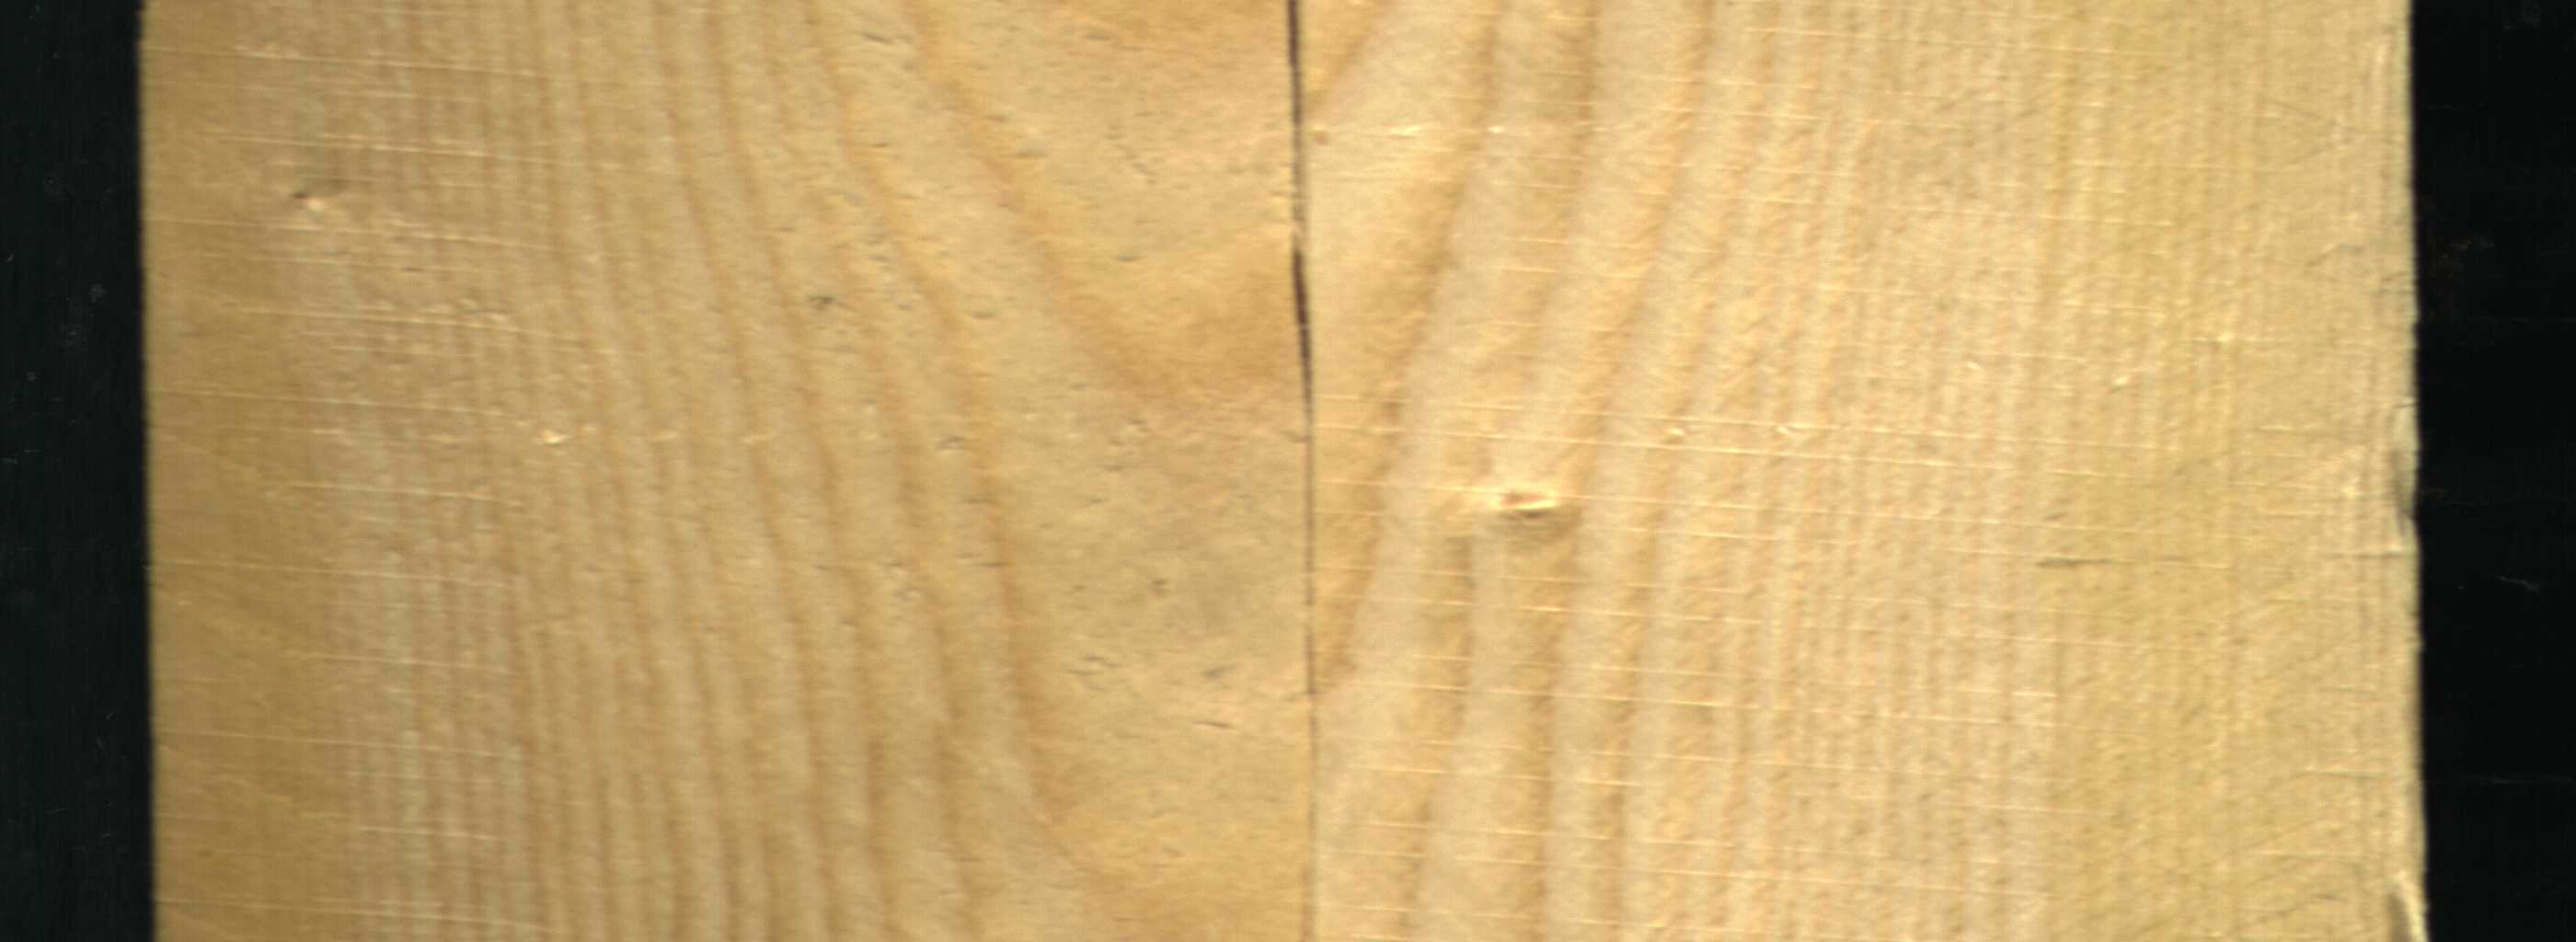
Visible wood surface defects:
Crack
Live_Knot